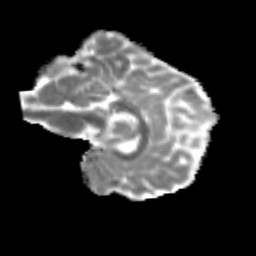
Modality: MD
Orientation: sagittal
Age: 19
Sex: female
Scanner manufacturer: siemens
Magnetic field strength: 3 T
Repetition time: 3.5 s
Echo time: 0.125 s